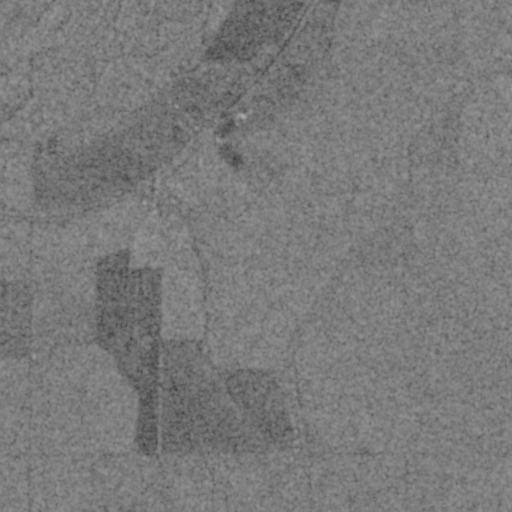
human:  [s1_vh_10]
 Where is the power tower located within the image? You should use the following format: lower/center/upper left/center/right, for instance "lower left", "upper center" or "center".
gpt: The power tower is located in the upper right of the image.
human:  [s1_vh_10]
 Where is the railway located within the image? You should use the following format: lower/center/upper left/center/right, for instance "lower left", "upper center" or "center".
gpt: The railway is located in the upper right of the image.
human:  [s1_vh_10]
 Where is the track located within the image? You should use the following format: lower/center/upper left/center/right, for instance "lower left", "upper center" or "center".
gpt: There is no track in the image.

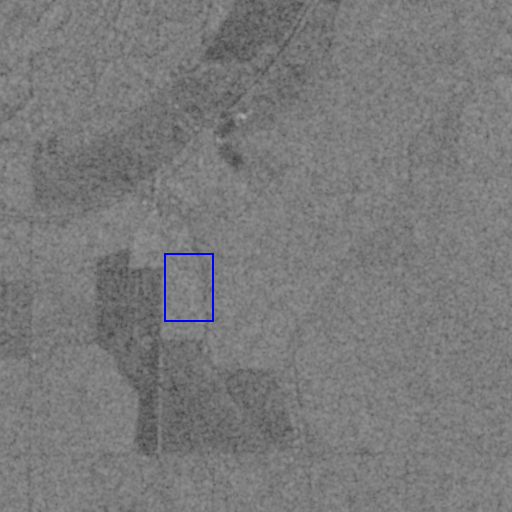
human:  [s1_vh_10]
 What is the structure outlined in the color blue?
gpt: There is no blue outline.
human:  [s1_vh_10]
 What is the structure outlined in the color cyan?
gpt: There is no structure outlined in cyan.